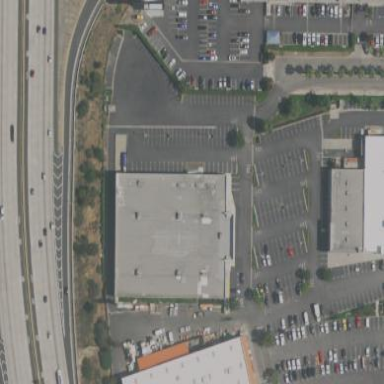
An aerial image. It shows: Commercial building.